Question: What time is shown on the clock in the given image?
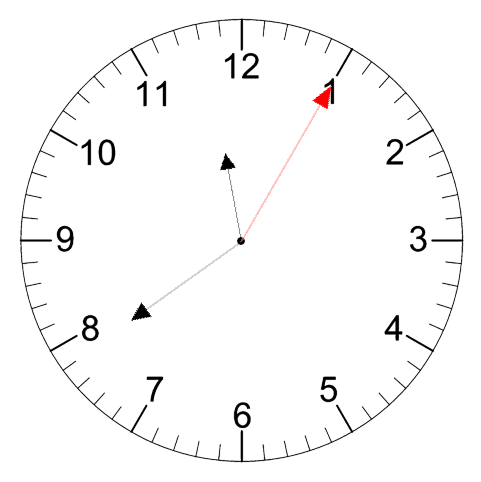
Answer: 11:39:05